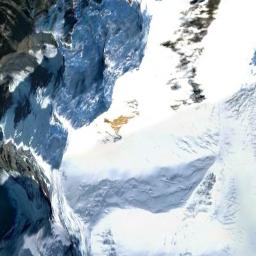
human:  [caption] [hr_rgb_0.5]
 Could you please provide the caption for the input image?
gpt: The snow berg is consist of bare land and white snow .

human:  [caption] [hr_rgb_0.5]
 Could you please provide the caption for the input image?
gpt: There is snow on the part of the snowberg .

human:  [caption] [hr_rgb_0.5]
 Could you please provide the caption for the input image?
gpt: The snowberg is covered with glaciers .

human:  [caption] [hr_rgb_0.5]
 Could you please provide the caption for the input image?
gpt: A snow-covered mountain covered in large areas .

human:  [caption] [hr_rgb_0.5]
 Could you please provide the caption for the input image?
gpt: There are full of snow on the snowberg .